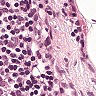
Metastatic tissue present: no